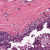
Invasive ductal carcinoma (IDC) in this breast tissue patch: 0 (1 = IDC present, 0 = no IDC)